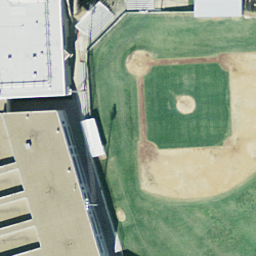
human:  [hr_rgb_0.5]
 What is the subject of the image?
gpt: baseball diamond